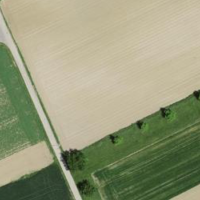
EUNIS habitat code: 25
Species observed at this site:
Sinapis alba